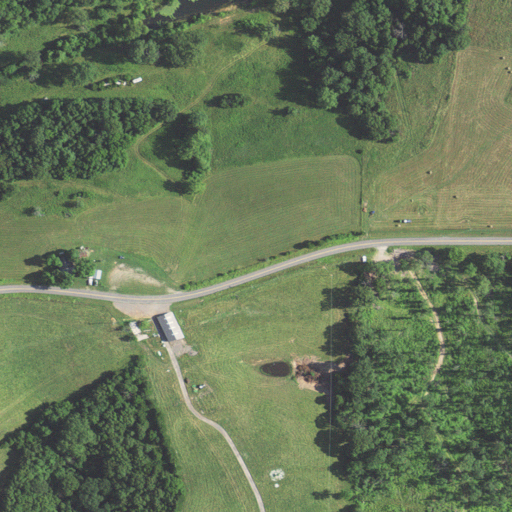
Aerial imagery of ridge(s) in Missouri named Chestnut Ridge containing pasture, deciduous forest, open development, shrub, low intensity development, mixed forest, and herbaceous wetlands